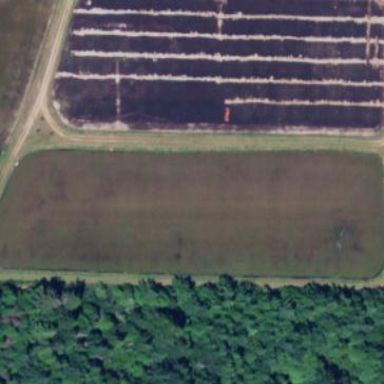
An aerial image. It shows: Farmland with cranberries as the main crop.